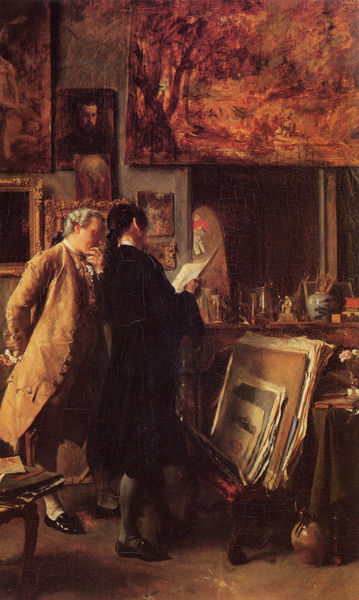
Titel: Un peintre montrant des dessins, Ein Maler zeigt Zeichnungen
Künstler: Ernest Meissonier
Standort: London
Institution: Wallace Collection
Schlagwörter: blätter, gemälde, mann, schatten, weiß, gelb, landschaft, menschen, ocker, blumen, braun, bunt, degas, fenster, frankreich, geste, glas, grau, haar, hintergrund, licht, männer, paris, raum, schwarz, stuhl, szene, tisch, tür, zeichnung, zimmer, rot, beige, gespräch, herren, malerei, rock, alt, anzug, wand, barock, mensch, rahmen, rembrandt, samt, bild, bildnis, holland, innenraum, niederlande, portrait, porträt, schauen, spiegel, tischdecke, vorhang, öl, boden, gewand, gold, haare, interieur, mantel, realismus, reich, händler, blatt, rokoko, wald, genre, handel, kamin, kanne, krug, statue, vase, perücke, rückenansicht, bilder, bilderrahmen, bücher, papier, blumenvase, geschäft, zwei, schuhe, grafik, violett, markt, zopf, atelier, maler, socken, edel, zeigen, denkend, knöpfe, nachdenken, gehrock, galerie, schinken, strümpfe, doppelportrait, gefäß, verkauf, buch, denken, künstler, mäntel, leinwand, stand, kunst, pinsel, bildnisse, portraits, verhandlung, betrachten, nippes, besuch, utensilien, landschaftsbild, skulpturen, werkstatt, statuen, mappe, mobiliar, ständer, kniebundhose, sammlung, kunstkenner, dürer, bild im bild, malutensilien, einblick, leinwände, ansehen, kunsthändler, sammler, klassik, miniatur, käufer, drucke, studio, gegenstände, lektüre, perrücke, zeichnungen, jabot, antiquitäten, rottöne, begutachten, stifter, meissonier, auftrag, maleratelier, haarzopf, begutachtung, liebhaber, nobel, auftraggeber, kunstmarkt, mappen, bewerten, mäzen, zweifler, depot, amateur, aussuchen, förderer, hofmaler, hofmaöer, man mann männer, sammelmappe, samtrock, peruken, analysieren